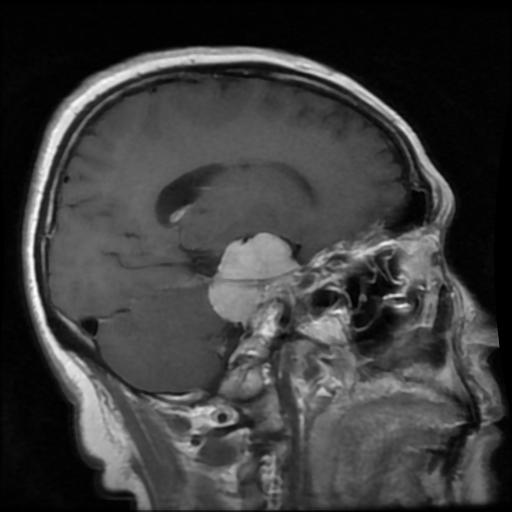
Label: meningioma